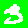
Digit: 3